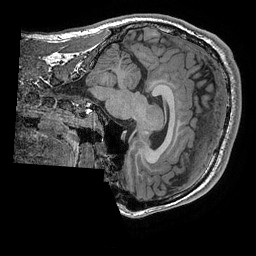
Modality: T1w
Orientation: sagittal
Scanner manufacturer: ge
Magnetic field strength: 3 T
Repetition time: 0.008184 s
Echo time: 0.003192 s